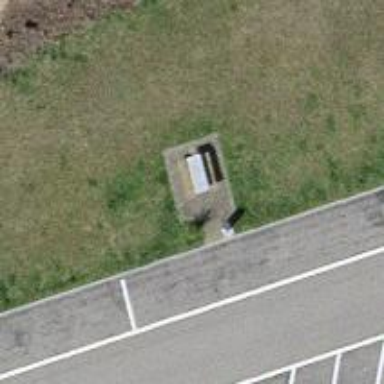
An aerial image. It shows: Picnic table located in leisure land area.